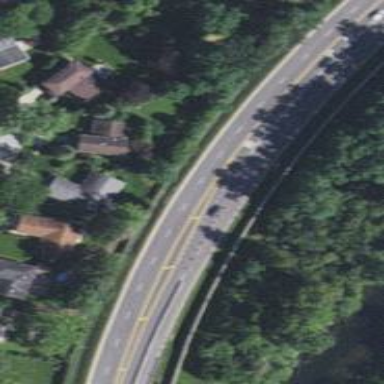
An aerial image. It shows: Primary highway.